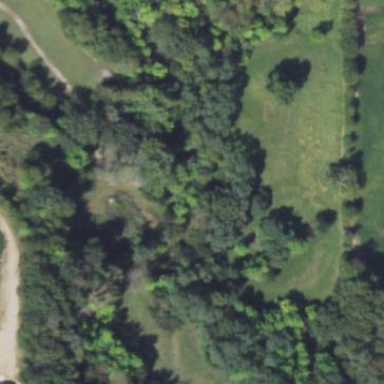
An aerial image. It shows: Mixed woodland area with variety of leaf types and cycles.